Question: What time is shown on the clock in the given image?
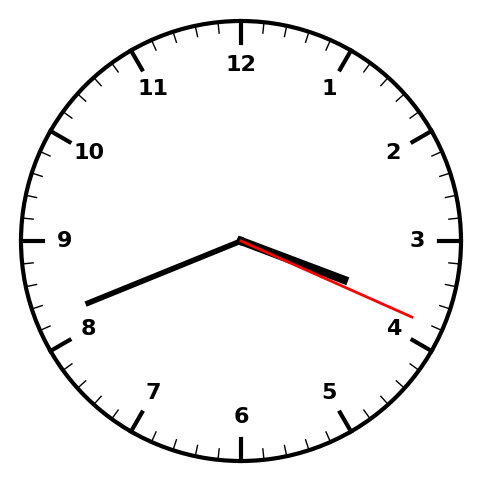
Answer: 03:41:19